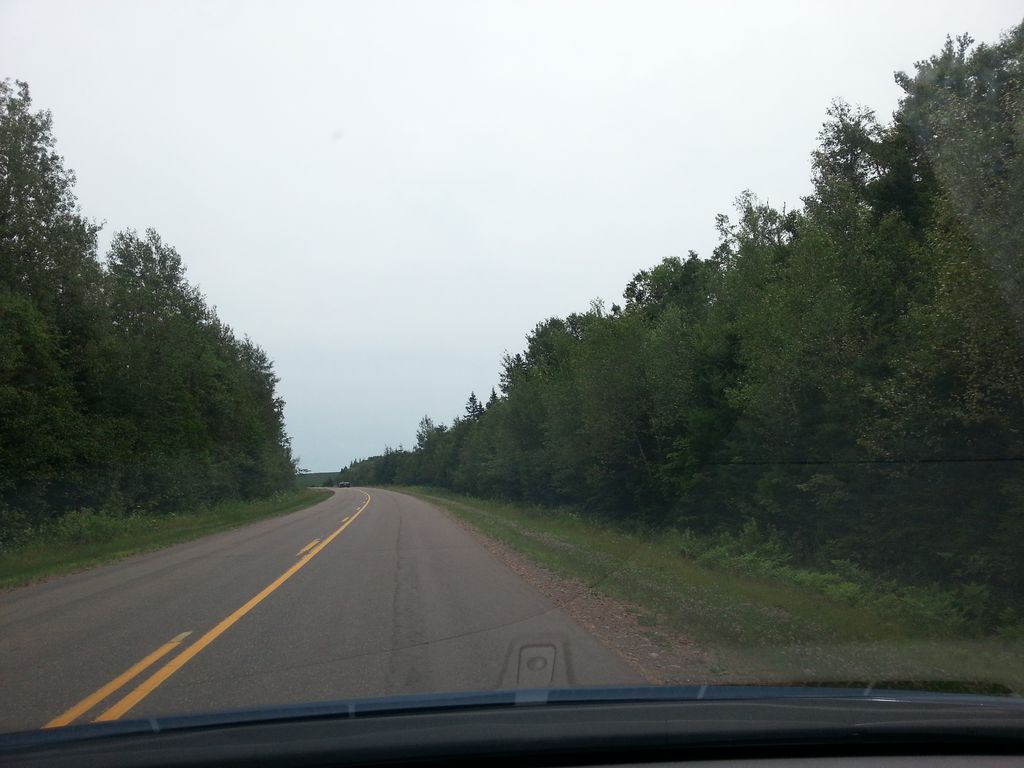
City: charlottetown